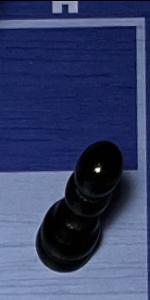
Label: Pawn_Black